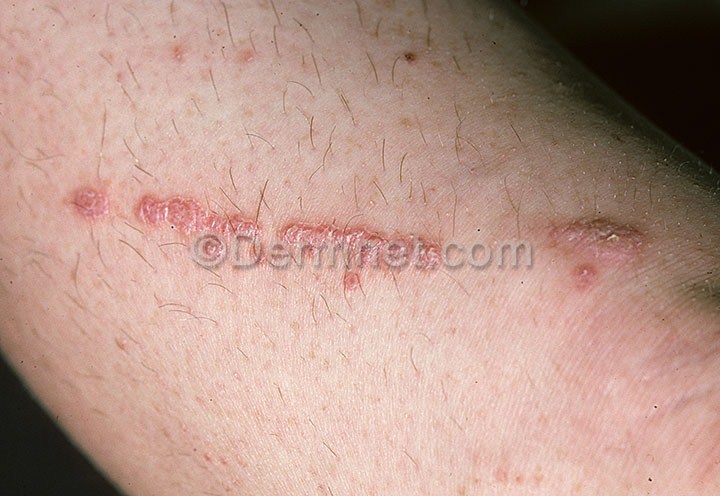
Disease: Psoriasis pictures Lichen Planus and related diseases